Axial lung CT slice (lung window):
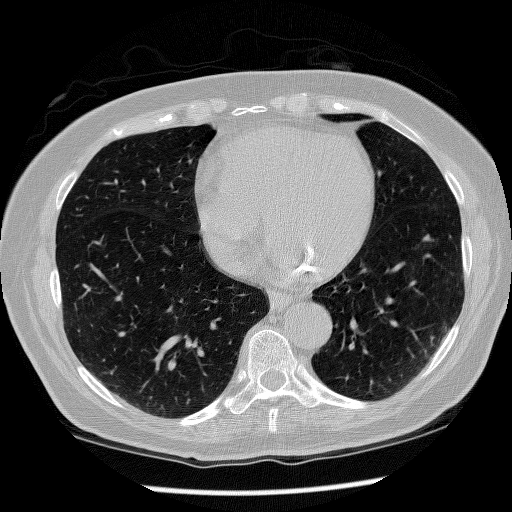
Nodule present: no